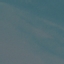
Land use / land cover class: SeaLake